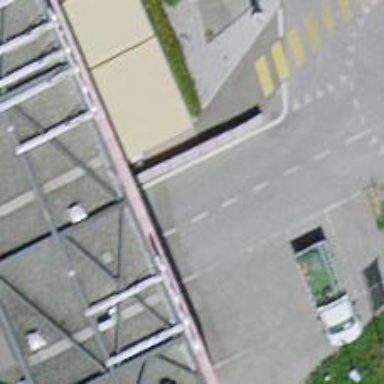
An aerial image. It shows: Parking entrance.